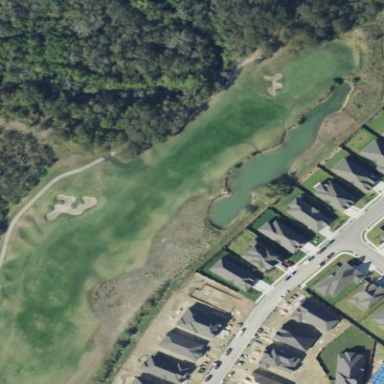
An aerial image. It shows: Golf fairway with grass surface.